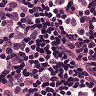
Metastatic tissue present: yes